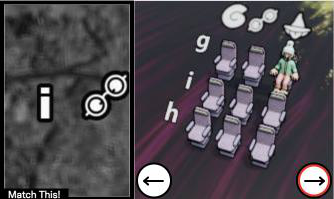
Task: seats
Answer: no